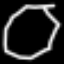
Label: octagon